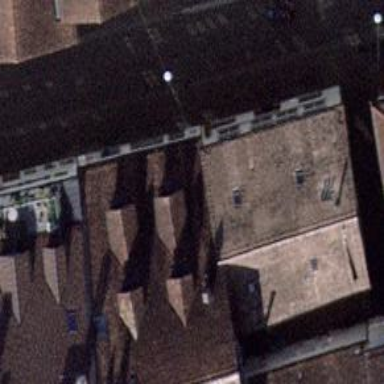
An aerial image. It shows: Building with gabled roof covered in roof tiles. The roof orientation is across the structure.